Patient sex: M
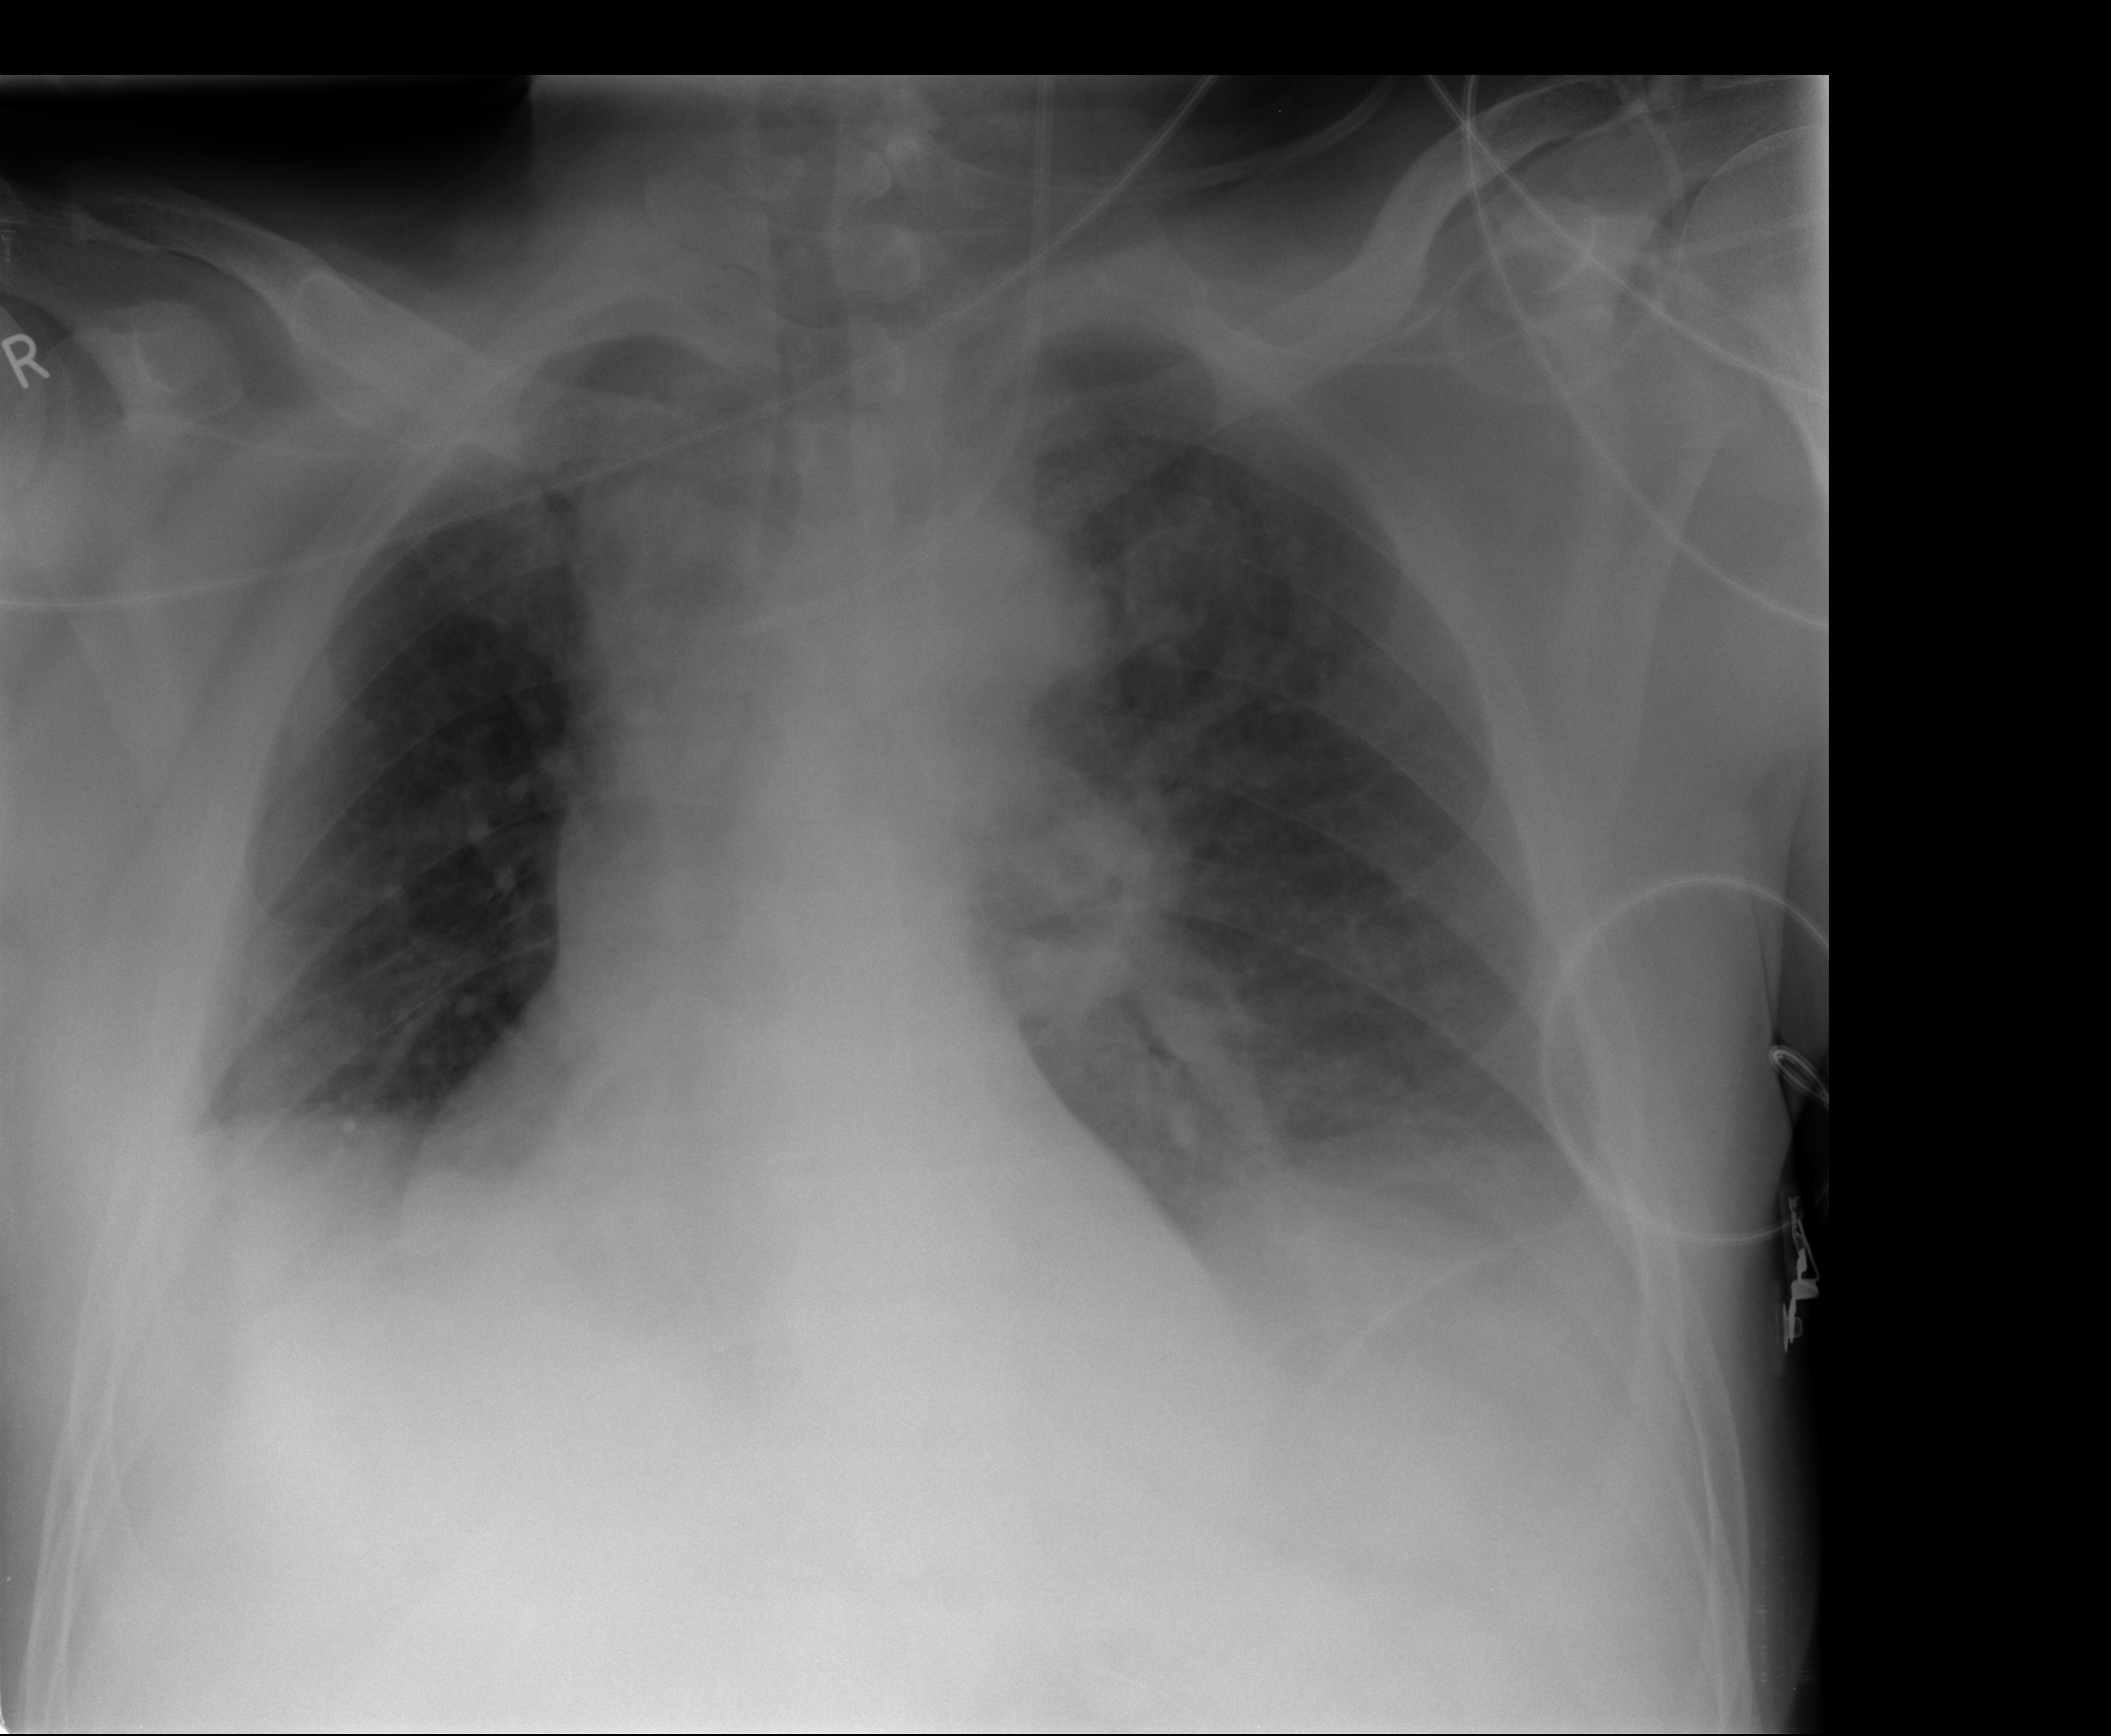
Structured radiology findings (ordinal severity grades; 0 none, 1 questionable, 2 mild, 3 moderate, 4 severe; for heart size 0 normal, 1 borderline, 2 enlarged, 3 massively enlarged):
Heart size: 1
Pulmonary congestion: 2
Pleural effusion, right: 2
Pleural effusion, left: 2
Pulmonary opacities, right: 0
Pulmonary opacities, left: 1
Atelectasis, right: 2
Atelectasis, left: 2